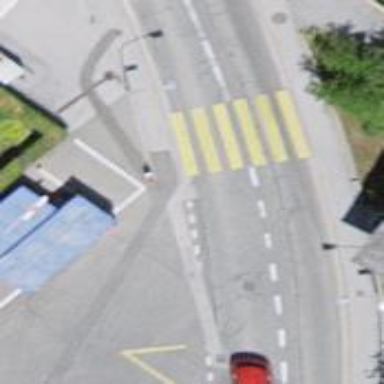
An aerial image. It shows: Marked road crossing.